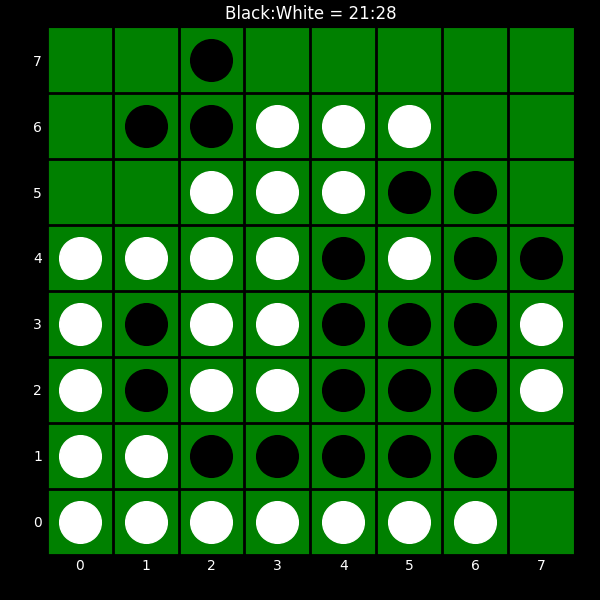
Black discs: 21
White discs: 28